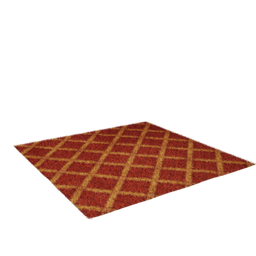
Label: decoration